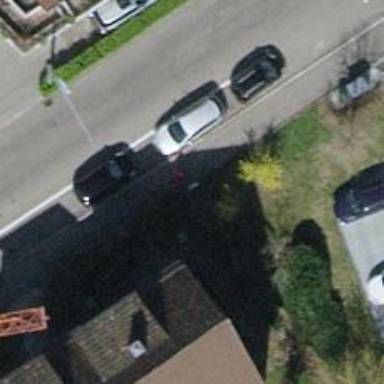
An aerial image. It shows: Hedge acting as barrier.